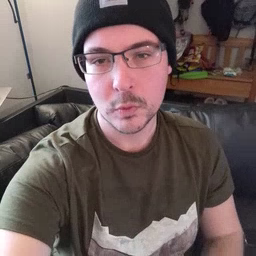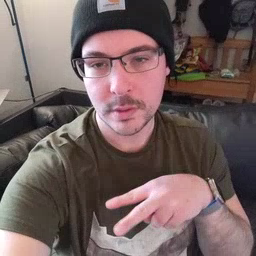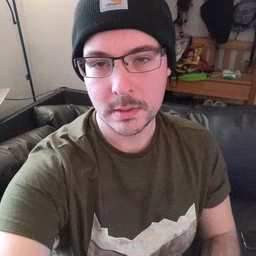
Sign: read